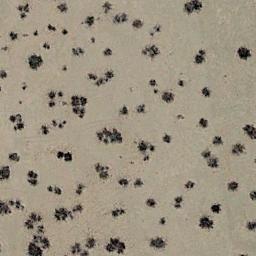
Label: chaparral